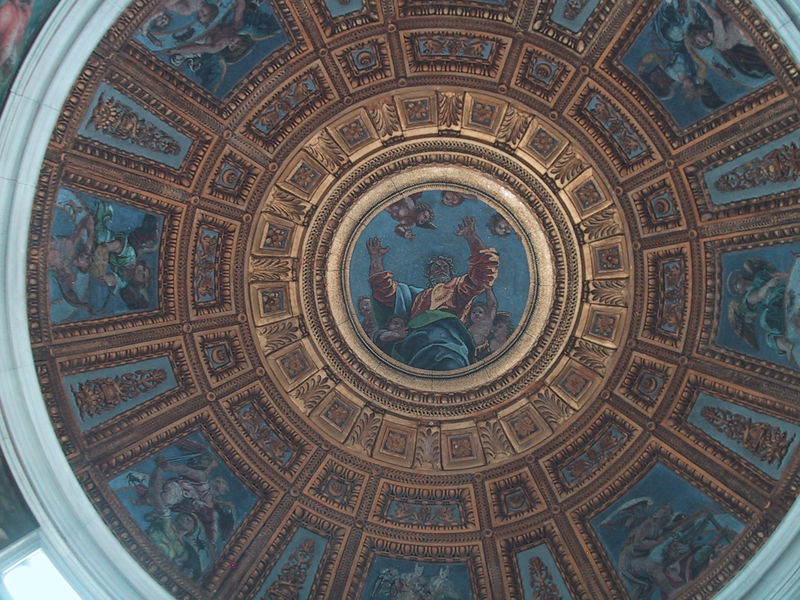
Titel: Rom, S. Maria del Popolo, Chigi-Kapelle
Künstler: Raffael
Standort: Rom, S. Maria del Popolo, Chigi-Kapelle (EU - I - Latium)
Schlagwörter: blau, blätter, flügel, gott, himmel, mann, fenster, geste, licht, orange, blüten, gebäude, rot, malerei, muster, bart, wand, architektur, hände, felder, kirche, gewand, gold, decke, vater, girlande, kreis, rund, engel, kuppel, floral, ornamente, stuck, foto, fotografie, oben, loch, kreise, mythologie, quadrate, zeus, erhoben, drohend, palmen, kasetten, kassetten, heilige, deckengemälde, fresko, putten, putti, arkanthus, rotunde, bleu, kuppek, mächtig, gott vater, bildfelder, heilie, licht fenster